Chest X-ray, AP view. Patient: 76 years old, sex M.
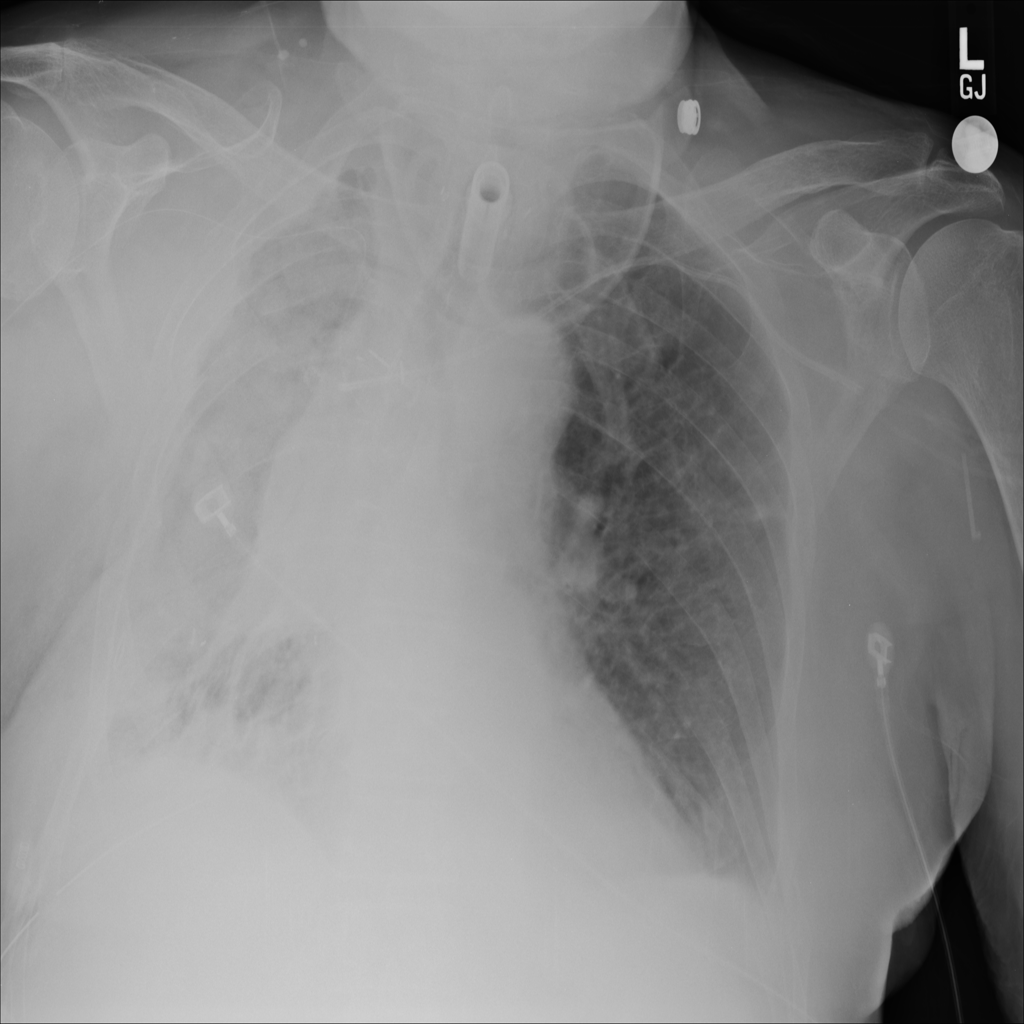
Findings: Consolidation, Emphysema, Pleural_Thickening